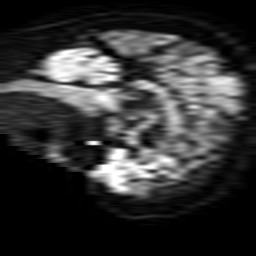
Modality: TRACE
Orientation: sagittal
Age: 62
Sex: female
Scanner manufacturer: philips
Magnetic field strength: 1.5 T
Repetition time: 3.639 s
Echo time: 0.09255 s